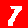
Digit: 7